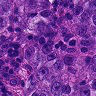
Metastatic tissue present: yes